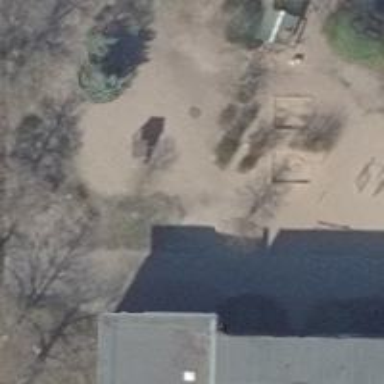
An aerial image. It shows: Playground structure.